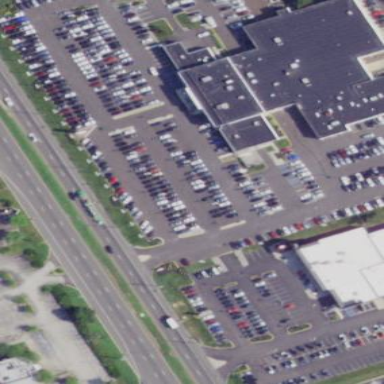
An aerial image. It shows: Building housing car shop.